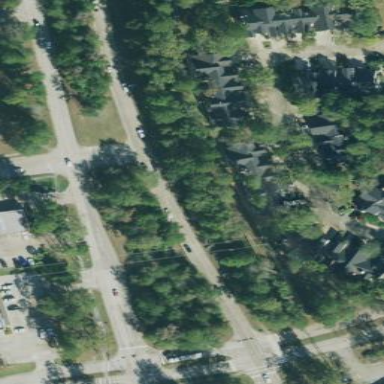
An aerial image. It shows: Island traffic calming feature within forest area.